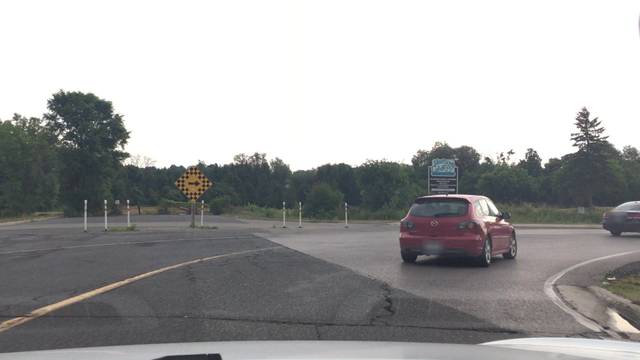
Region: Canada
Coordinates: 43.889, -78.824